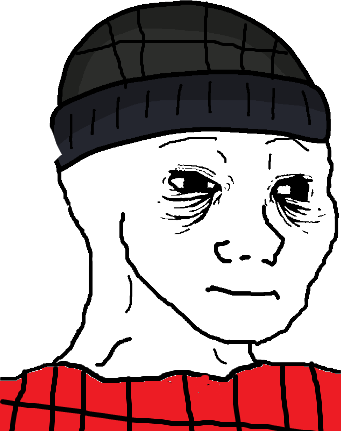
Label: 5_Doomer